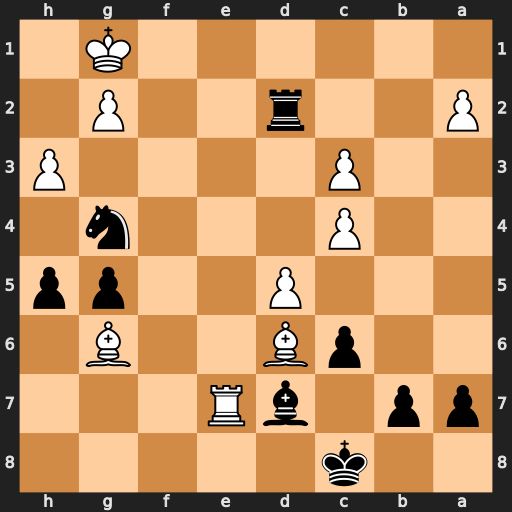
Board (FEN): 2k5/pp1bR3/2pB2B1/3P2pp/2P3n1/2P4P/P2r2P1/6K1
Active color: b
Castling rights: -
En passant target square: -
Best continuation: Rd1+ Re1 Rxe1#